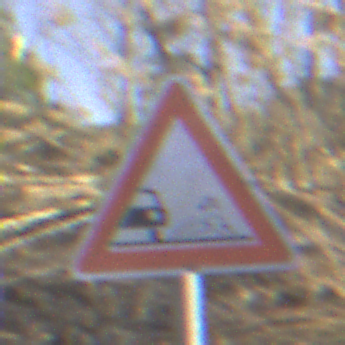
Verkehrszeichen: SplittSchotter
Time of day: Midday
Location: Outdoor (Nature)
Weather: Clear
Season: NotSpecified
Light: Natural